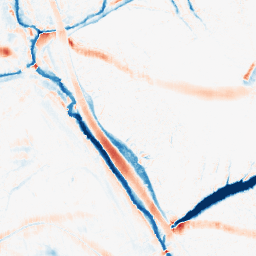
Category: morphological
Decomposition family: morphological_ellipse
Decomposition parameters: operation: average
width: 20
height: 10
Upsampling method: regularized
Upsampling parameters: scale: 2
lambda_reg: 0.001
Upsampling scale: 2